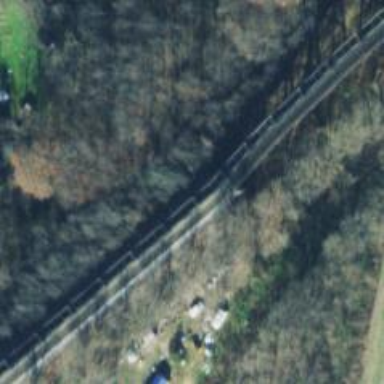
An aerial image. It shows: Railway bridge.